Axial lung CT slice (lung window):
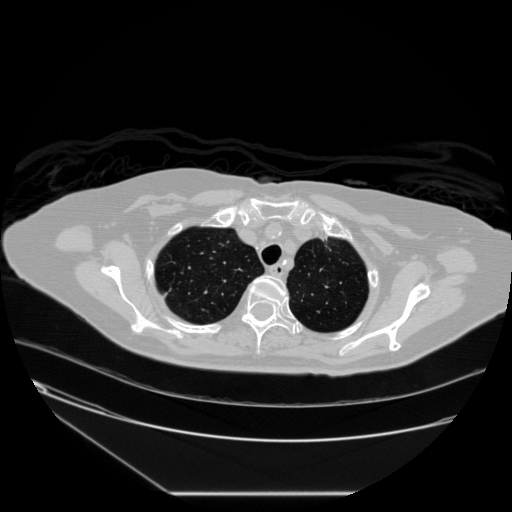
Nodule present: no